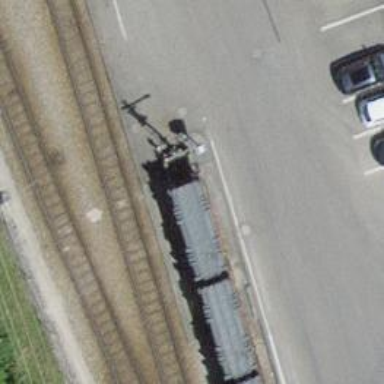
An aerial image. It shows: Railway buffer stop.